Question: I'm trying to add a scoring method in my Unity phone game by changing the UI text.
Here is My code:
'''
using UnityEngine;
using UnityEngine.UI;
public class ScoreDisplay : MonoBehaviour
{
// Start is called before the first frame update
[SerializeField]private Text m_MyText;
void Start()
{
m_MyText.text = "This is my text";
}
// Update is called once per frame
void Update()
{
m_MyText.text = "UWU";
}
}
'''
pops up when I search for a text object:

And I cannot drag the mesh text into the public variable. Any help would be appreciated, thank you.
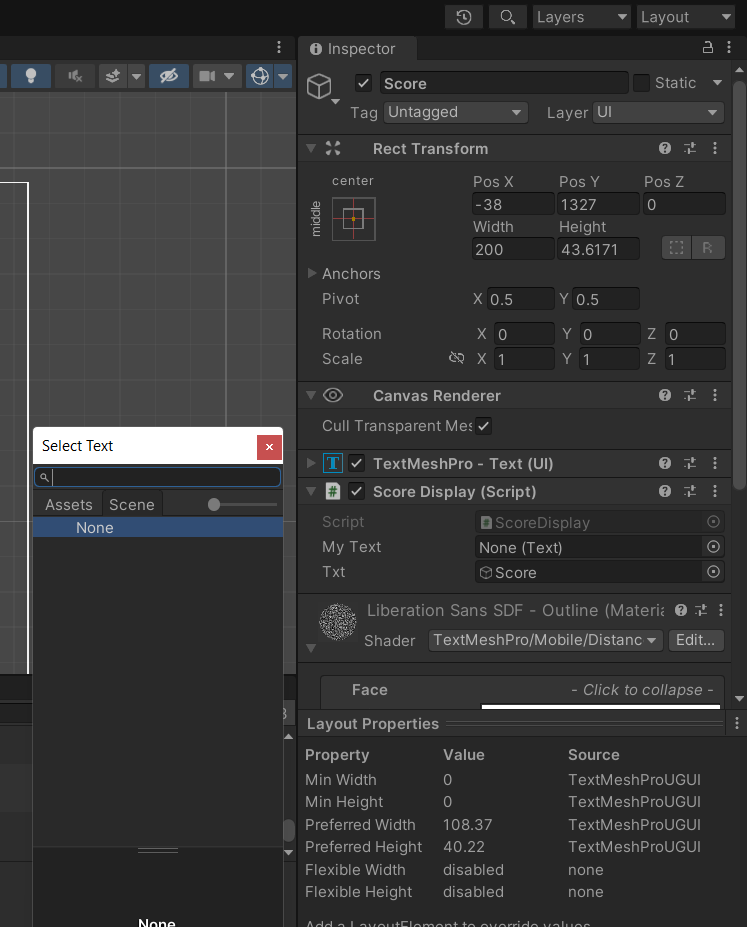
Answer: Text is a legacy element and is mostly unused. Instead, you want Text Mesh Pro's text component which is under the TMPro namespace. The componant is called TextMeshProUGUI.
Replace
'''
[SerializeField]private Text m_MyText;
'''
with
'''
[SerializeField]private TMPro.TextMeshProUGUI m_MyText;
'''
The TextMeshProUGUI componant has a text field, so your code should work as normal after replacing the line.